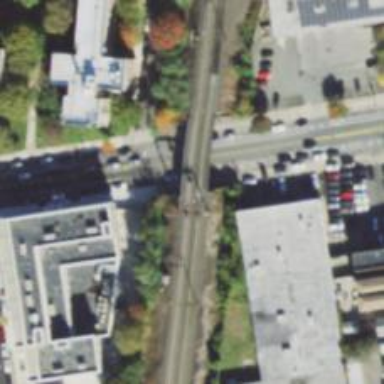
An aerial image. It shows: Bridge with electrified railway tracks featuring contact line.